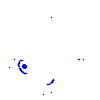
Particle: electron